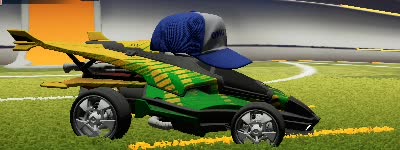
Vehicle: aftershock